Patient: sex M, age 70
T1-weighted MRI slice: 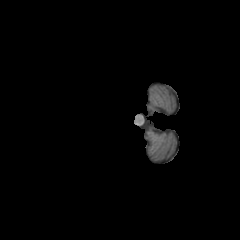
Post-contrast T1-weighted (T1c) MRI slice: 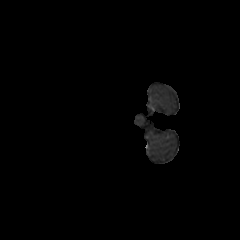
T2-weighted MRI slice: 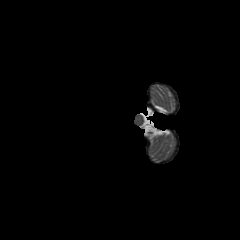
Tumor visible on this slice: no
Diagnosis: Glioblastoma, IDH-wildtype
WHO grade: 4